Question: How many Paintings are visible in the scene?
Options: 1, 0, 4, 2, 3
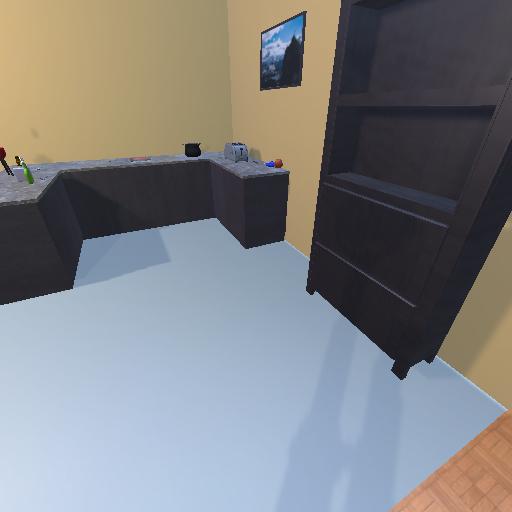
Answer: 1